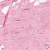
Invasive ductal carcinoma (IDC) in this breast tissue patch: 0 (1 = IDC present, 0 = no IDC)